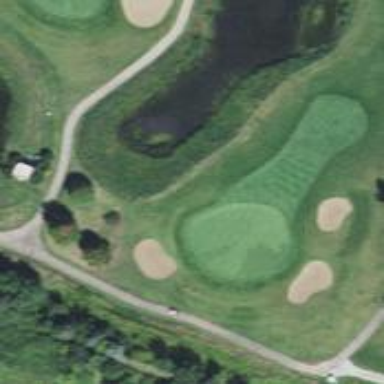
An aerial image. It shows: View of golf hole.